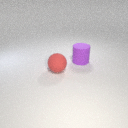
large red rubber sphere to the left of large purple rubber cylinder